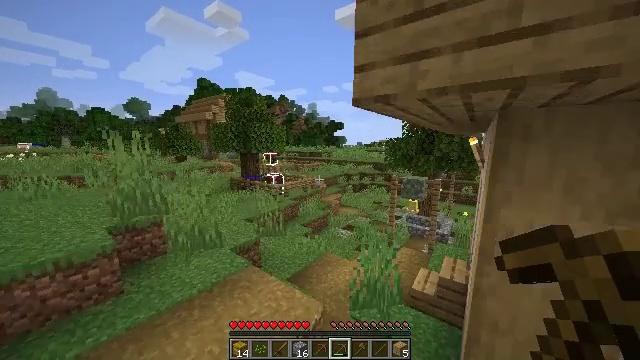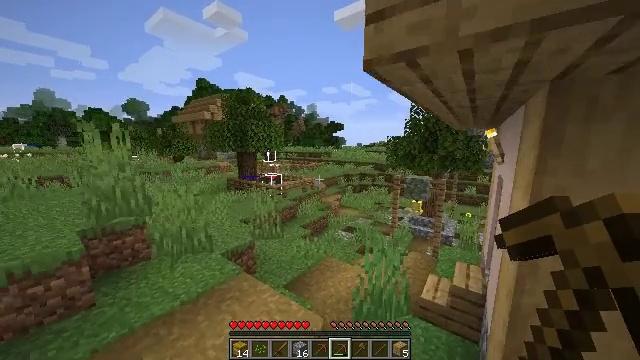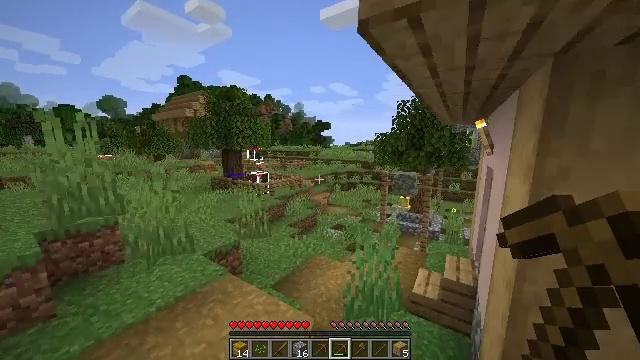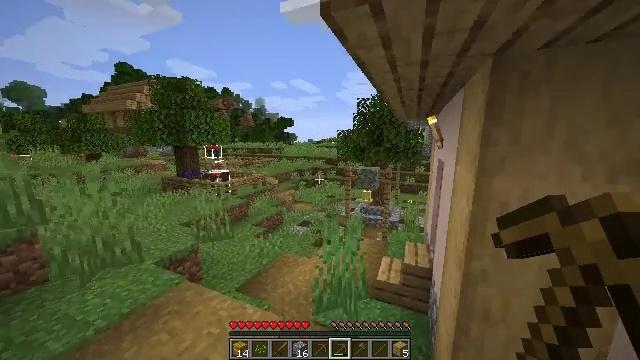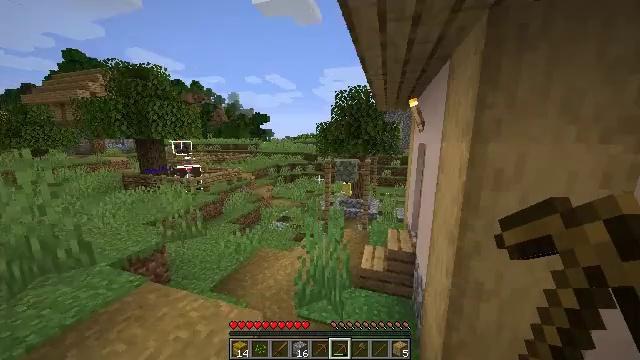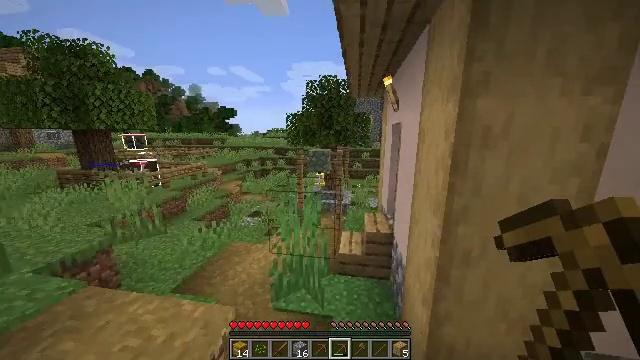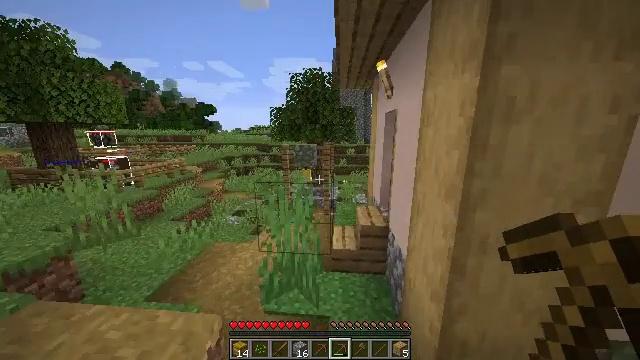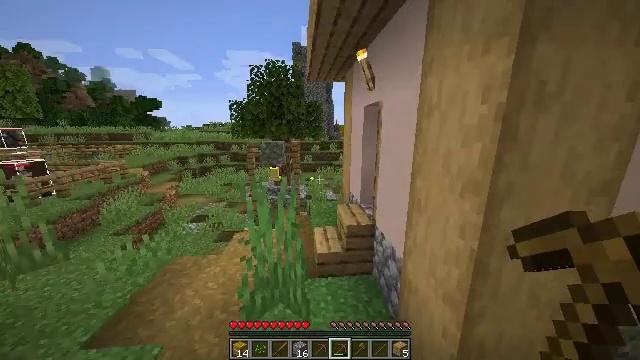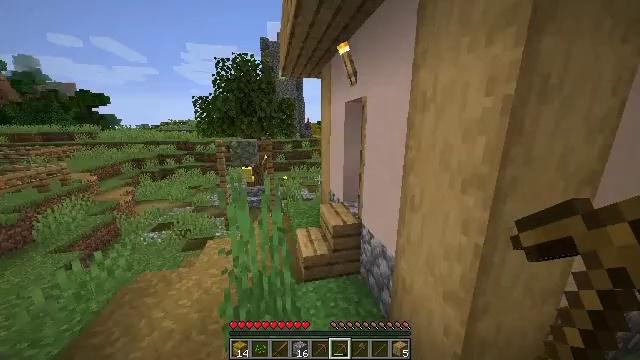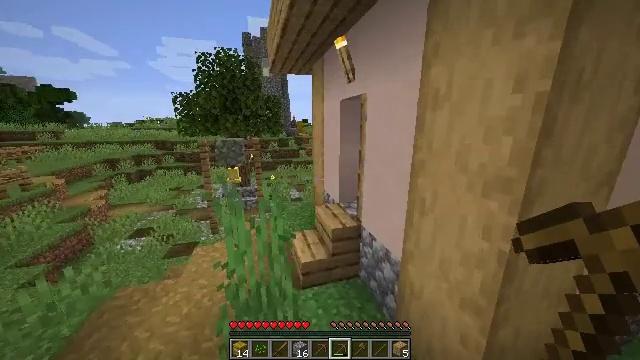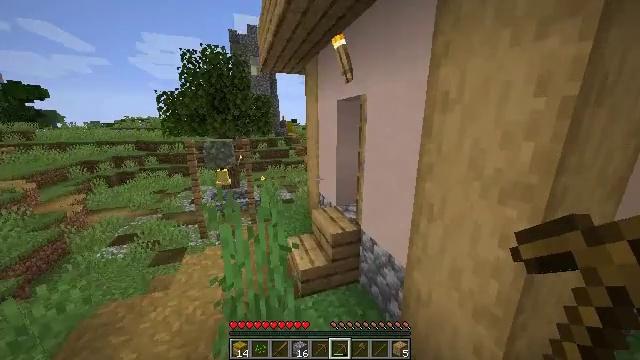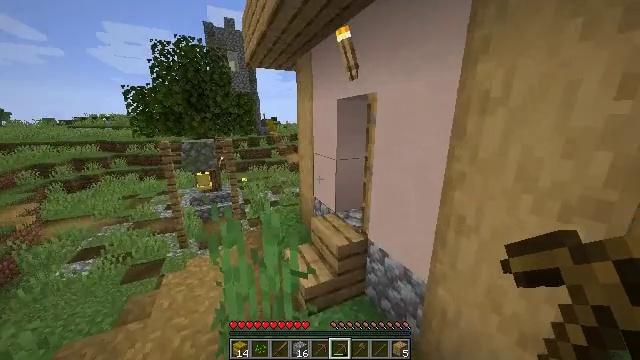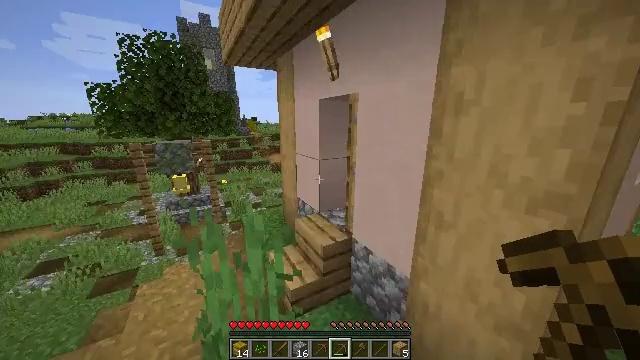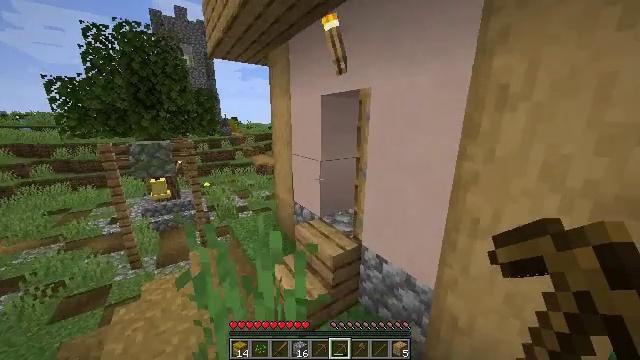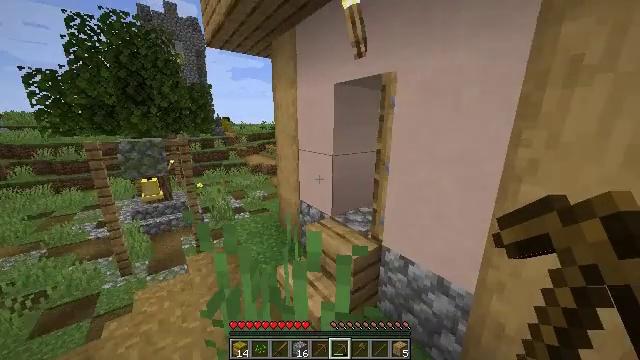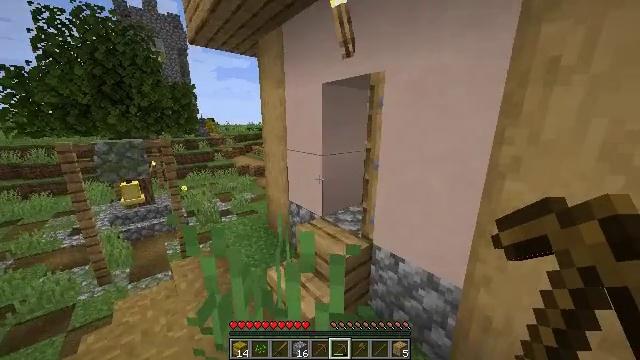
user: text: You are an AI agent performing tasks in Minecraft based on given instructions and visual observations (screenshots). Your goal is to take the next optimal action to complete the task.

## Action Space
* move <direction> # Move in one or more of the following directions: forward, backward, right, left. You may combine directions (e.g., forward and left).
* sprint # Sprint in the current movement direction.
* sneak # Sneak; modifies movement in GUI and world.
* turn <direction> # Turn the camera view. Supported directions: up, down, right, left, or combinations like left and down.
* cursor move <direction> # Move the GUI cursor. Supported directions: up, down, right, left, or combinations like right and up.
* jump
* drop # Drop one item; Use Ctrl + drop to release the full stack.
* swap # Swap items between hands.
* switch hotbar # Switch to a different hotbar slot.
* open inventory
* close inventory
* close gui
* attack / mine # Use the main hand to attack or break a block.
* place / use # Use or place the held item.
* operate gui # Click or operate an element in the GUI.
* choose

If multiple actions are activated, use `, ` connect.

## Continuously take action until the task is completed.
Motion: motion action
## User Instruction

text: Craft wheat using appropriate materials.
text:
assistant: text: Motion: move forward, sprint
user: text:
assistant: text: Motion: move forward, sprint, turn right
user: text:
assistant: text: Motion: move forward, sprint, turn right
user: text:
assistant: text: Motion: move forward, sprint, turn right
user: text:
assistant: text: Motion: move forward and move left, sprint, turn right and down
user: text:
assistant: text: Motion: move forward and move left, sprint, turn right
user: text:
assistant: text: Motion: move forward and move left, sprint, turn right
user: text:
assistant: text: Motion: move forward and move left, sprint, turn right
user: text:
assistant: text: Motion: move forward and move left, sprint, turn right
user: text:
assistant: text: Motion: move forward and move left, sprint, turn right
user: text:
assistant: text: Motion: move forward and move left, sprint, turn right
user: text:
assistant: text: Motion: move forward and move left, sprint, turn right
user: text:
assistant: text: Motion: move forward and move left, sprint, turn right
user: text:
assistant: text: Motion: move forward and move left, sprint, turn right
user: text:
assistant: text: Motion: move forward and move left, sprint, turn right
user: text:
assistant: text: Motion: move forward and move left, sprint, turn right
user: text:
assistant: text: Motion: move forward and move left, sprint, turn right
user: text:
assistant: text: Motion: move forward and move left, sprint, turn right
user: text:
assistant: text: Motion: move forward and move left, sprint
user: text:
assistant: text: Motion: move forward and move left, sprint, turn right
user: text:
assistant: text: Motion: move forward, turn right
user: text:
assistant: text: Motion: move forward, turn right
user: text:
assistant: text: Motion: move forward, turn right and up
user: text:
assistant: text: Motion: move forward, turn right
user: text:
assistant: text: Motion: move forward
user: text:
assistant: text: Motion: move forward
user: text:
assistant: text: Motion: move forward, turn right
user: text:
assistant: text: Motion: move forward, turn right
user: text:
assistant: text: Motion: move forward, turn right
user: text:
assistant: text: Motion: move forward and move right, turn right